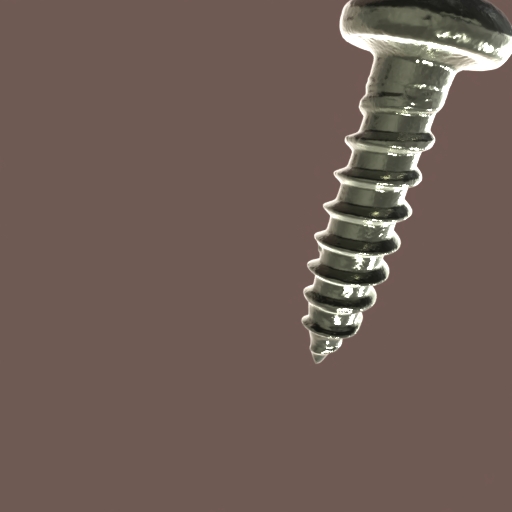
Label: screw